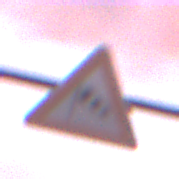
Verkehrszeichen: SeitenwindVonLinks
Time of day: SunriseSunset
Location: Outdoor (Urban)
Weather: PartlyCloudy
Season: NotSpecified
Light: Natural